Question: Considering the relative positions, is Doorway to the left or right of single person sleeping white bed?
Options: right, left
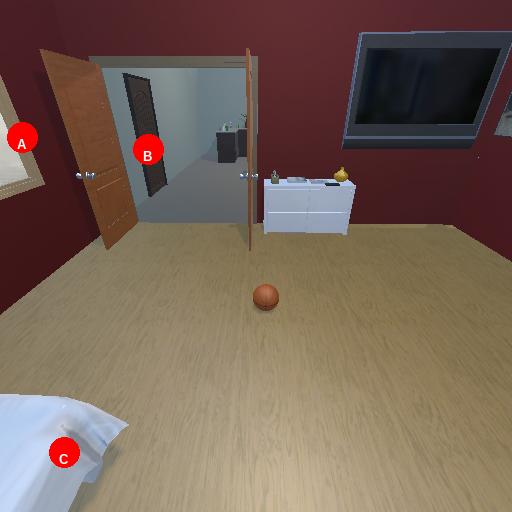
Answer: right